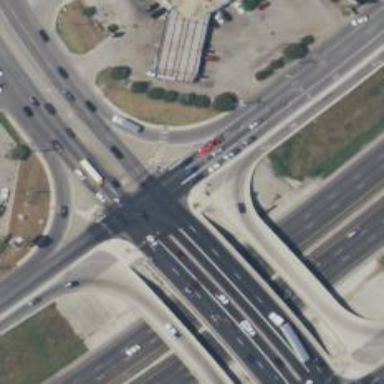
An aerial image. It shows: Secondary link road crossing over bridge.